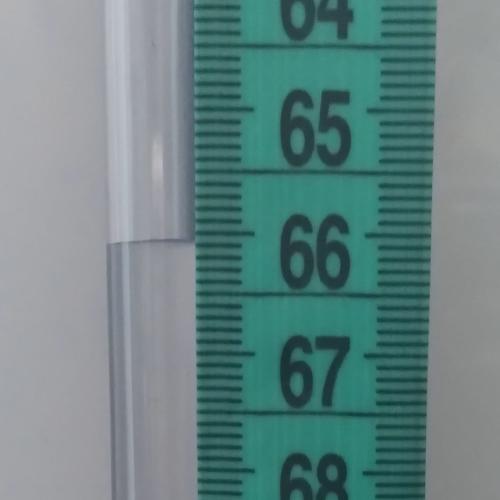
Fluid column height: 66.1 cm